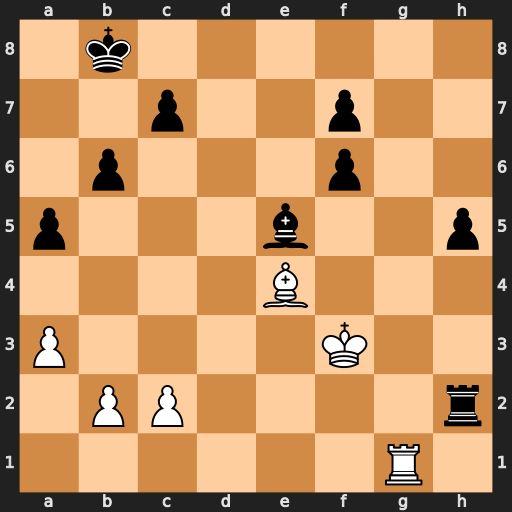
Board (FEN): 1k6/2p2p2/1p3p2/p3b2p/4B3/P4K2/1PP4r/6R1
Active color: w
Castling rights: -
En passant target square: -
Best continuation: Rg8+ Ka7 Ra8#